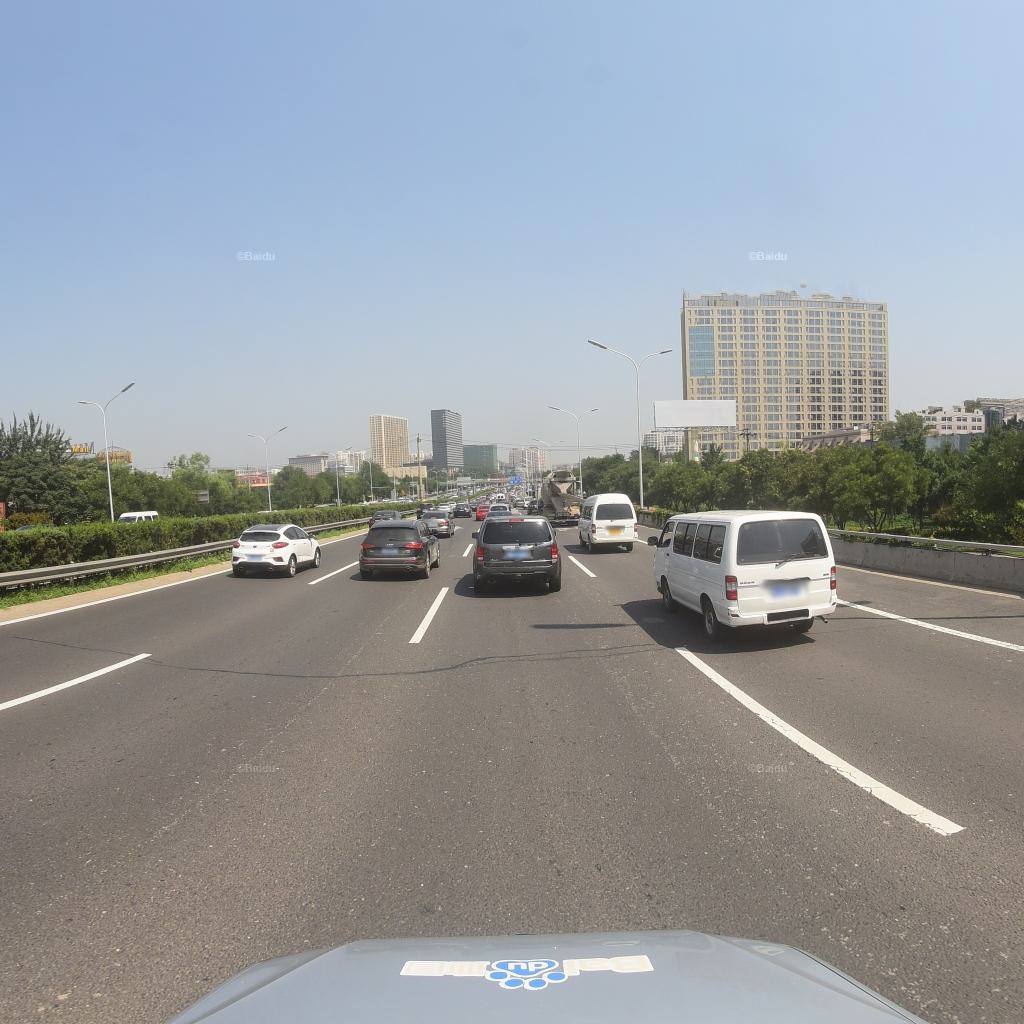
Region: Fengtai
Road damage annotations: transverse patch